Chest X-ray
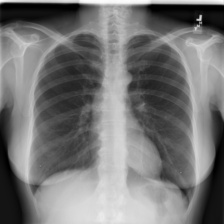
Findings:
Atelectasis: negative
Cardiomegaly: negative
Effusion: negative
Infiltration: negative
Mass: negative
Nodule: negative
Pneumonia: negative
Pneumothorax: negative
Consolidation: negative
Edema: negative
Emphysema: negative
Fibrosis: negative
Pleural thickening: negative
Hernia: negative